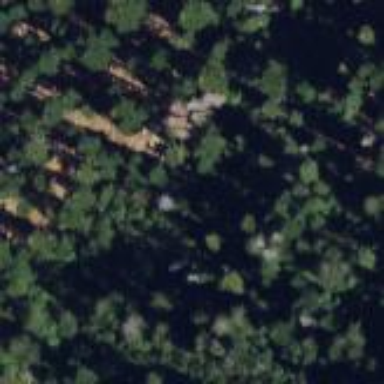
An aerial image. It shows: Forest with mixed leaf types and cycles.